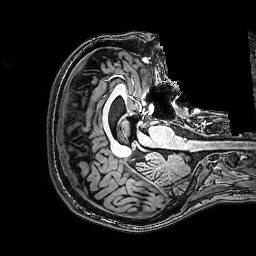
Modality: T1w
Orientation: axial
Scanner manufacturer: philips
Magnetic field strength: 3 T
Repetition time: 0.0096 s
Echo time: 0.0046 s